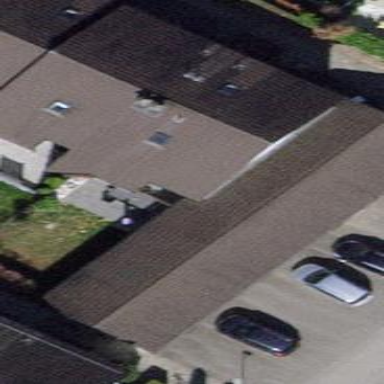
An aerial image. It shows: Garage.